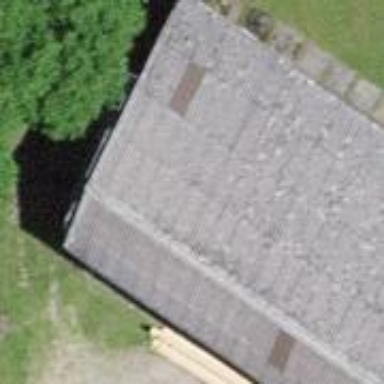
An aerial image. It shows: Barn.